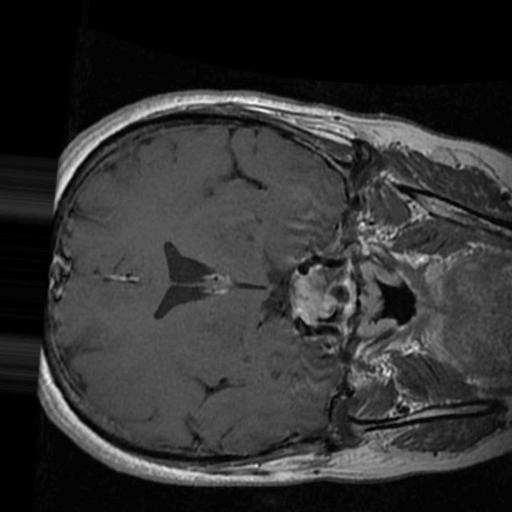
Label: brain_tumor